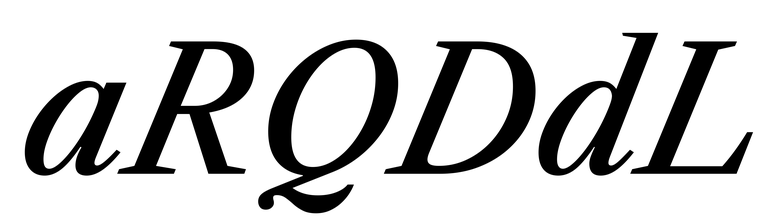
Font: LibreCaslonText-Italic_Medium_Italic